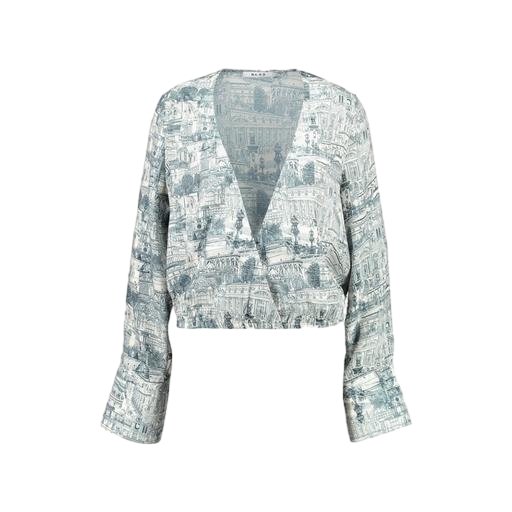
blue x paris wrap front blouse, blue shirt city print, blue graphic-print blouse, white background